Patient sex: M
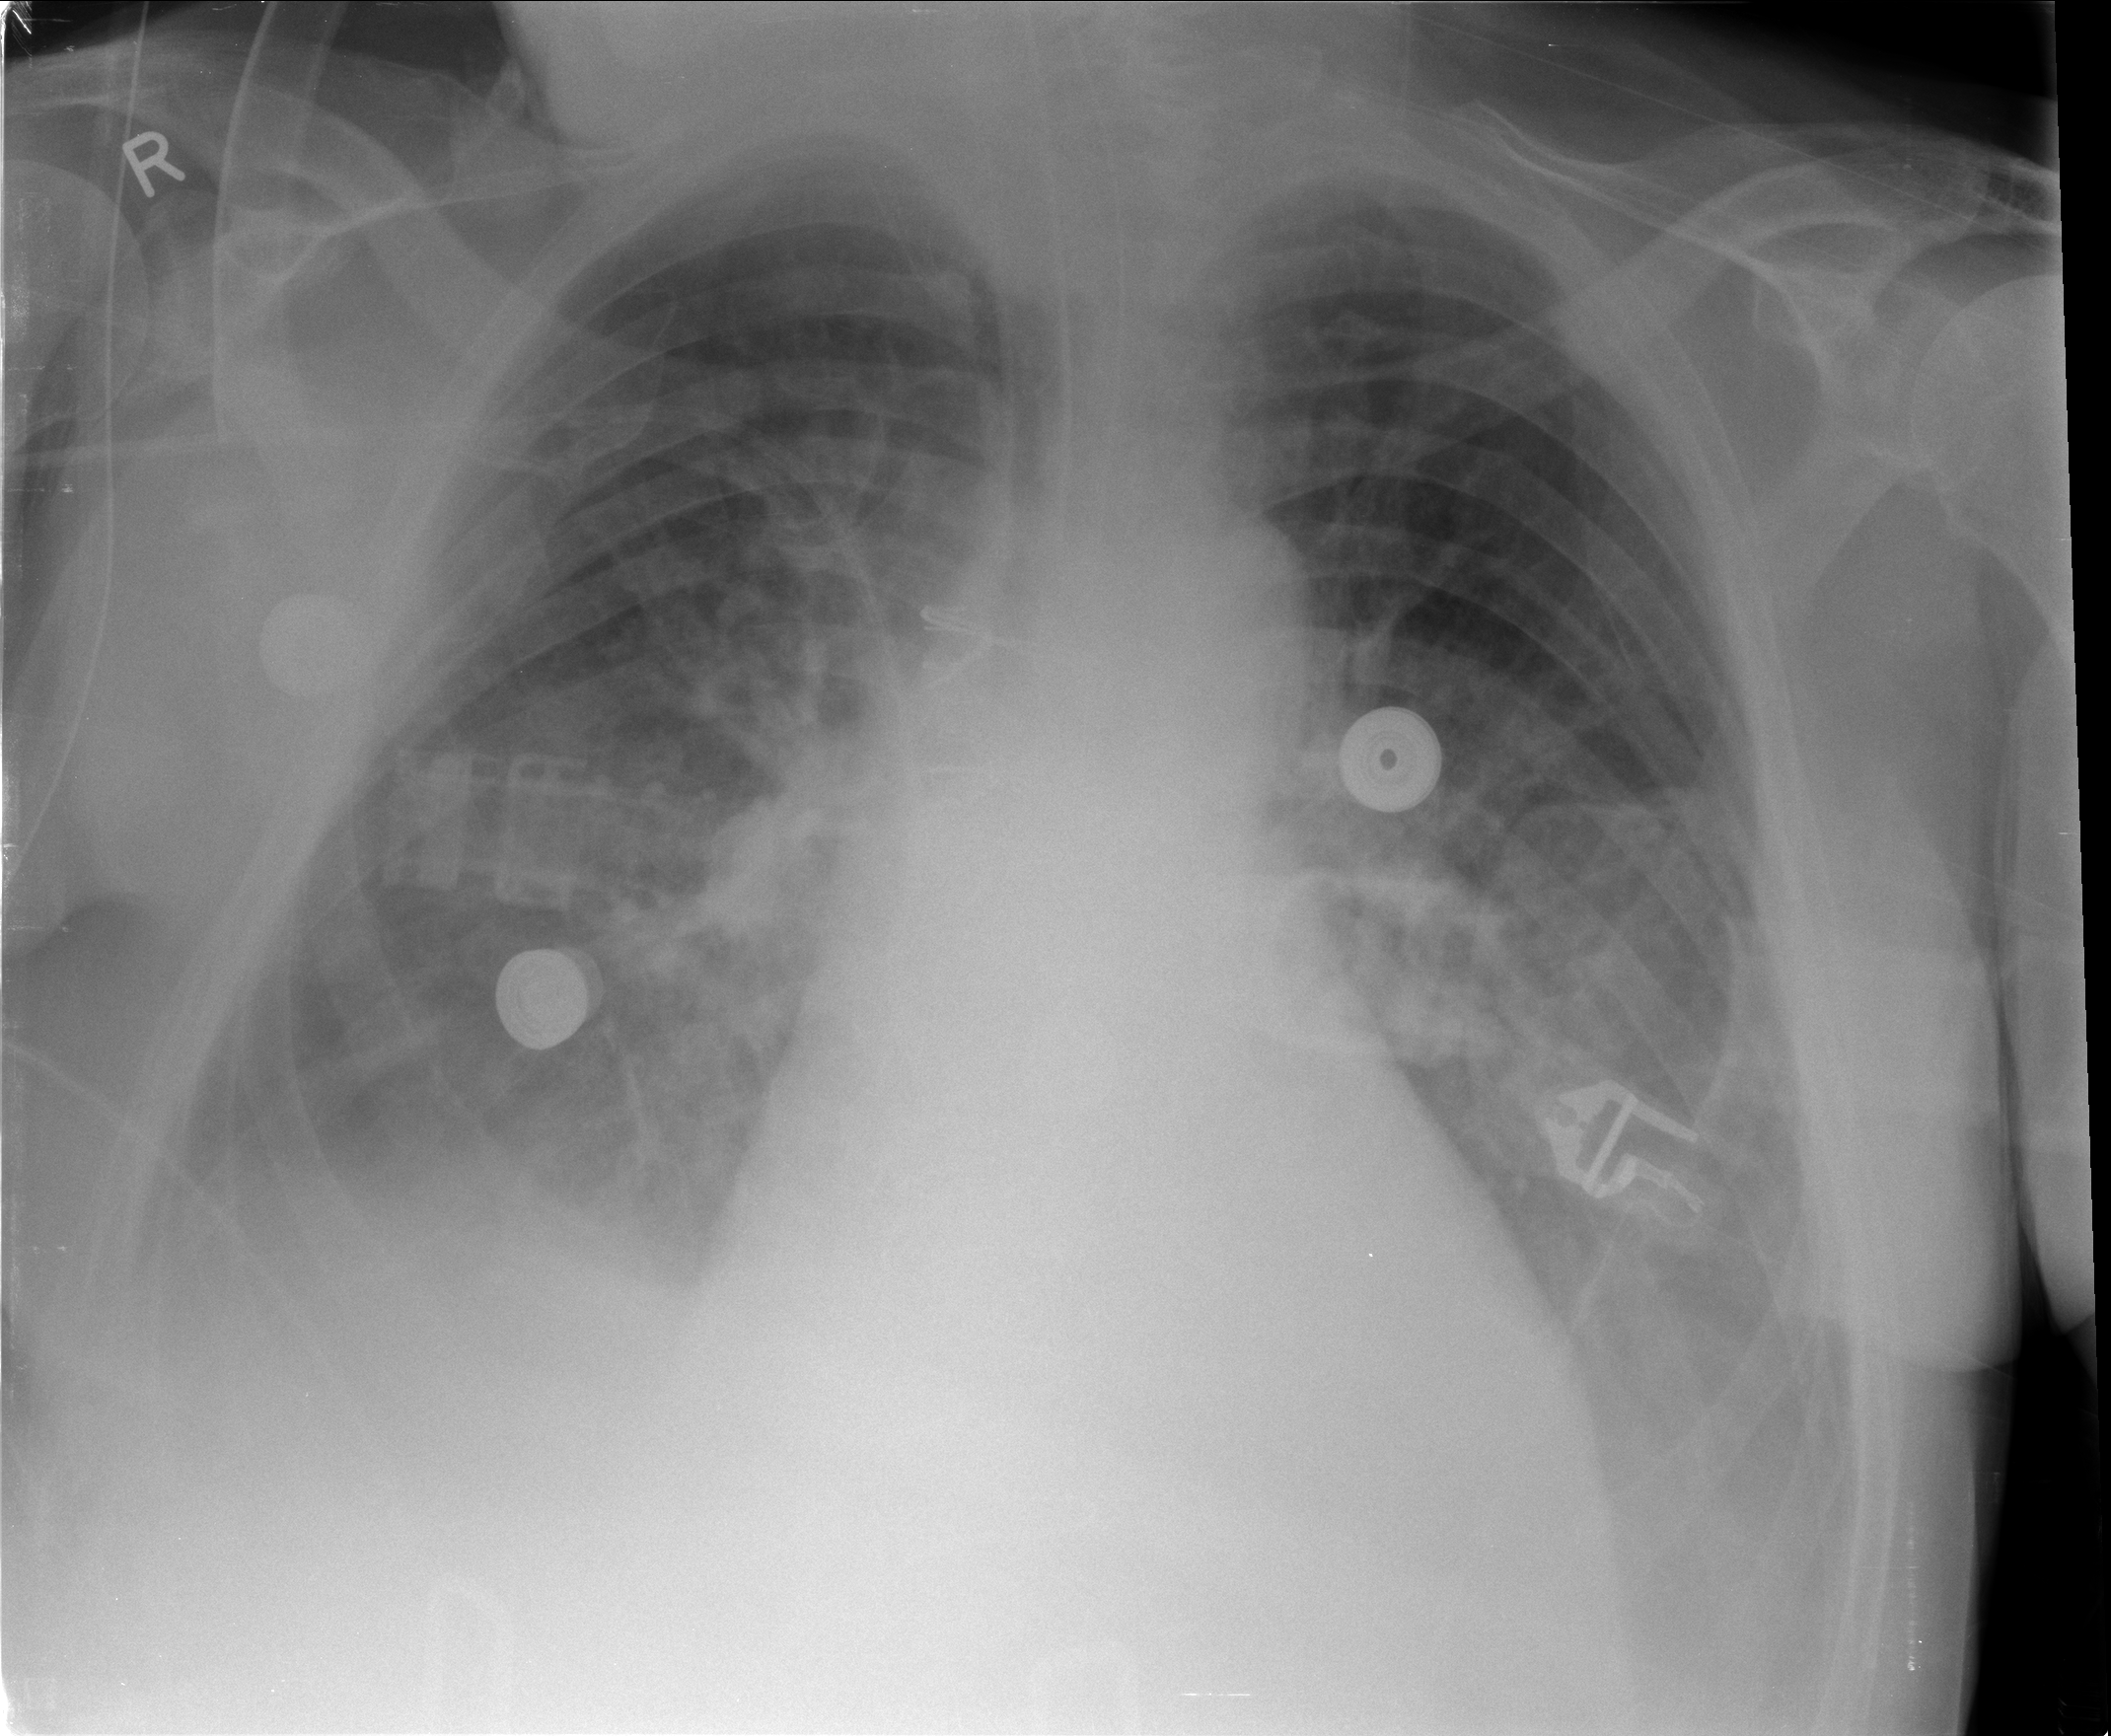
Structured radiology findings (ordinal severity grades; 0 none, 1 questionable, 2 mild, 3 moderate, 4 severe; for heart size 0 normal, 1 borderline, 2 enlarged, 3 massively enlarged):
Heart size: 2
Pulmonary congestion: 2
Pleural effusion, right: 2
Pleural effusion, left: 2
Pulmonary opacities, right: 0
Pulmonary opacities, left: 0
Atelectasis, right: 2
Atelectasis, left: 2